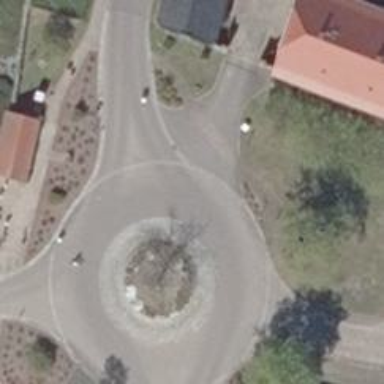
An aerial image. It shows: Residential road that intersects with roundabout.